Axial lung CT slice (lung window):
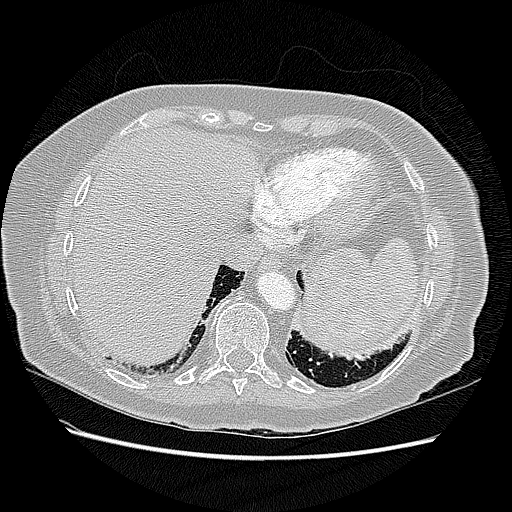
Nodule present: no